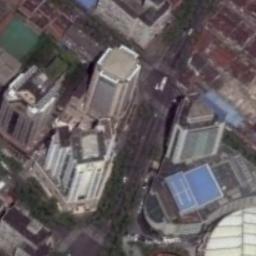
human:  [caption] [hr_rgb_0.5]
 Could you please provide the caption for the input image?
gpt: There is a row of trees at the top .

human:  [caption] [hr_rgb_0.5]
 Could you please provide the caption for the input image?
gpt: A commercial area has lots of varied buildings of different heights and some roads go through the commercial area .

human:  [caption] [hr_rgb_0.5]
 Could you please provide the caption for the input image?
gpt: In a business district there are many buildings of different heights and heights and several roads with many cars and some trees .

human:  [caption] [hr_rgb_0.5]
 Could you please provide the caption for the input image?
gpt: The commercial area is consist of many tall buildings next to the trees .

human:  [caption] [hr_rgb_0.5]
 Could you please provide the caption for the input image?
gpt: There are two buildings with blue roofs and some red buildings on a commercial area .